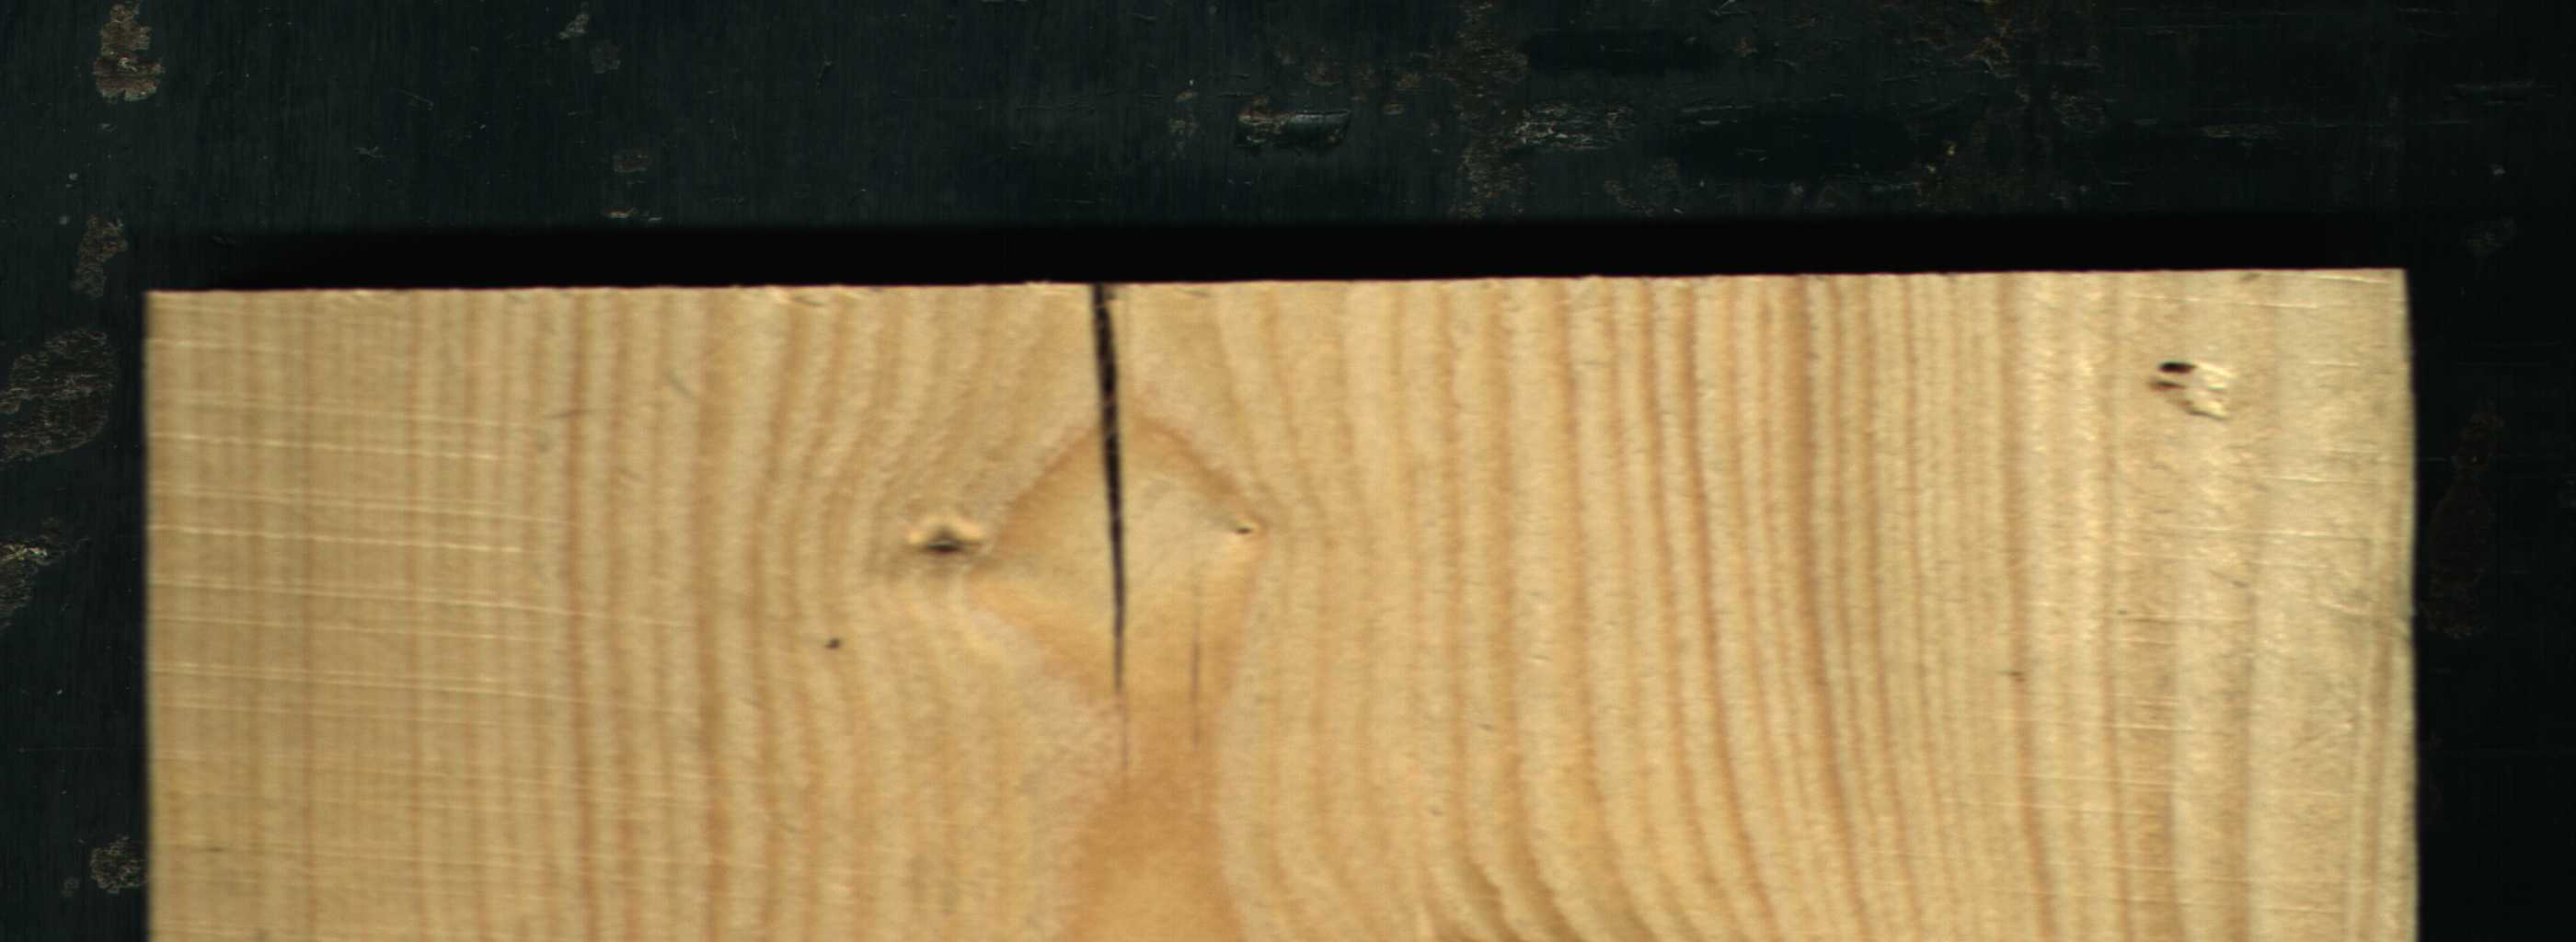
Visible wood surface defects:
Crack
Live_Knot